This time-domain trace was recorded on a rotor test rig. Based on the visible evidence, which rotor condition applies: normal, misalignment, unbalance, looseness?
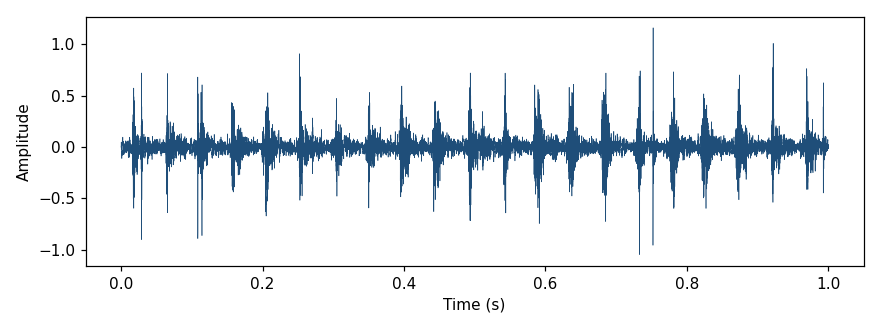
Answer: looseness